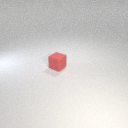
small red rubber cube